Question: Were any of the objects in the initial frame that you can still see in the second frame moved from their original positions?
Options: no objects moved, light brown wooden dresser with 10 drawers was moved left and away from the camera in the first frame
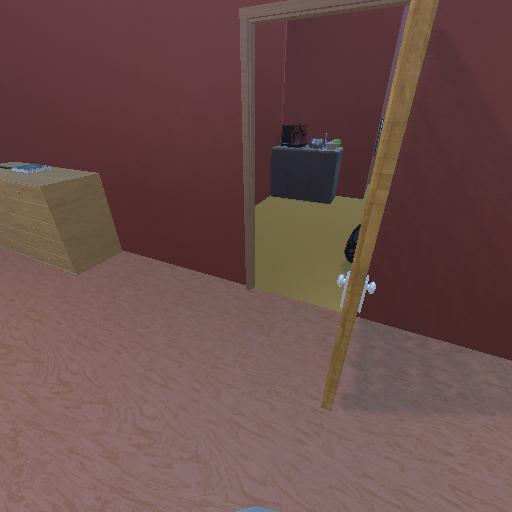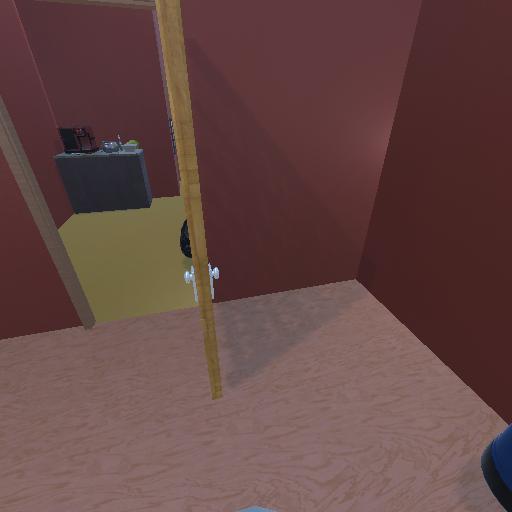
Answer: no objects moved